Question: I've got these weird marks on my <URL> x-axis. Any idea what's causing it?
Here is a screenshot (I marked the unwanted marks with red arrows)

Here is my JavaScript code that prints the line.
'''
function PrintLine(labels, tooltips, data, color, legend) {
var line = new RGraph.Line(CANVAS_ID, data);
line.Set('chart.labels', labels);
line.Set('chart.background.grid.hlines', false);
line.Set('chart.background.grid.autofit.numvlines', labels.length-1);
if(legend[0].length > 0) {
line.Set('chart.colors', legend[0]);
line.Set('chart.key', legend[1]);
line.Set('chart.key.position', 'gutter');
line.Set('chart.key.position.gutter.boxed', false);
line.Set('chart.key.position.x', 400);
}
line.Set('chart.tooltips', tooltips);
line.Set('chart.shadow', true);
line.Set('chart.ylabels', false);
line.Draw();
}
'''
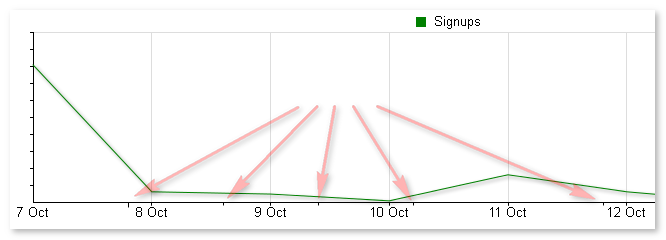
Answer: It looks as though you may have a previous chart staying around - which you can get rid of by clearing the ObjectRegistry:
RGraph.ObjectRegistry.Clear();